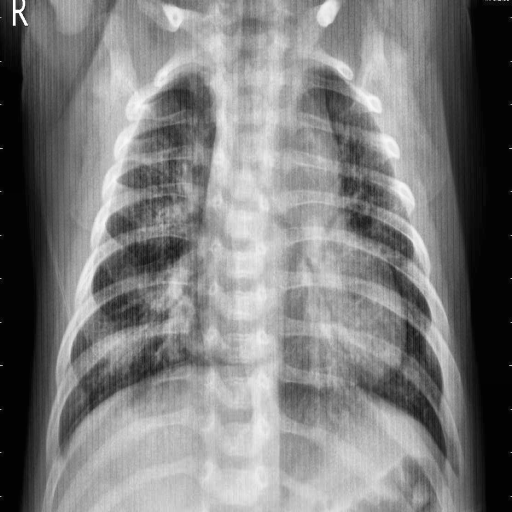
Finding: PNEUMONIA